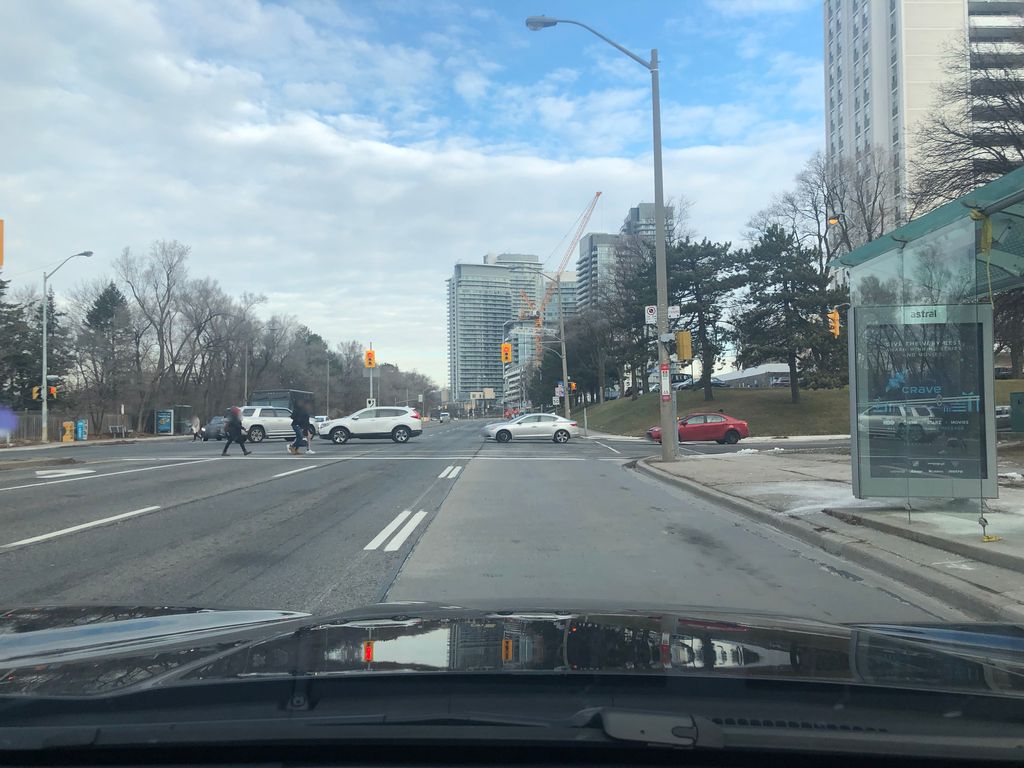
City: toronto